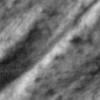
Label: no_change